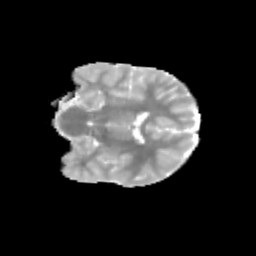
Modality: MD
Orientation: coronal
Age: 9
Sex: male
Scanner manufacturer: siemens
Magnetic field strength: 3 T
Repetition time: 3.8 s
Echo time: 0.07 s